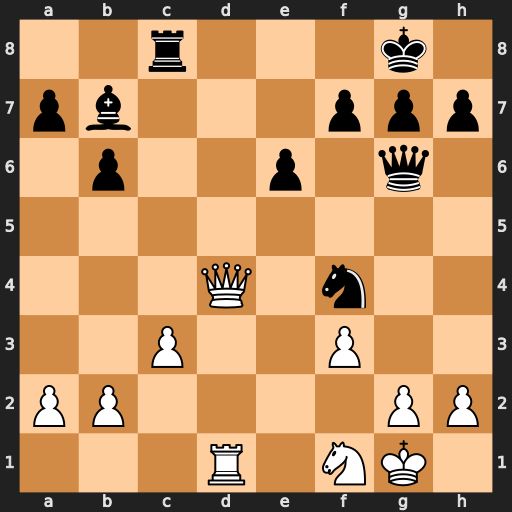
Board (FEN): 2r3k1/pb3ppp/1p2p1q1/8/3Q1n2/2P2P2/PP4PP/3R1NK1
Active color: w
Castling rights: -
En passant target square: -
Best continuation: Qd8+ Rxd8 Rxd8#